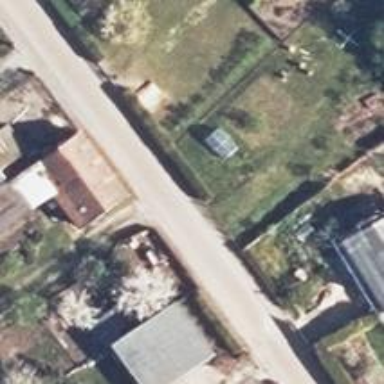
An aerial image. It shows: Residential road with gravel surface.